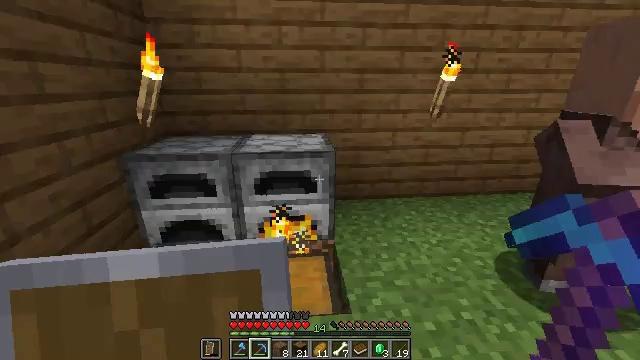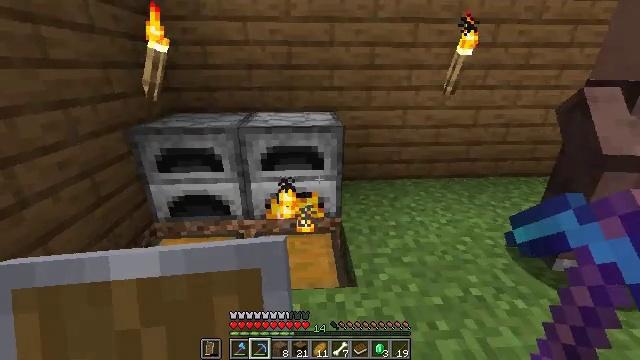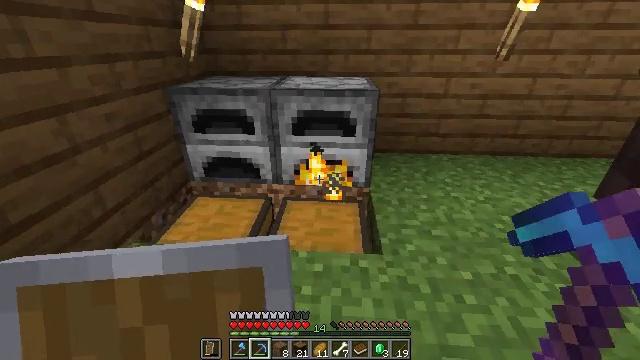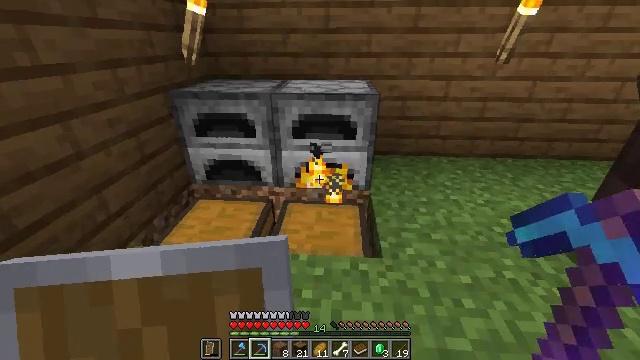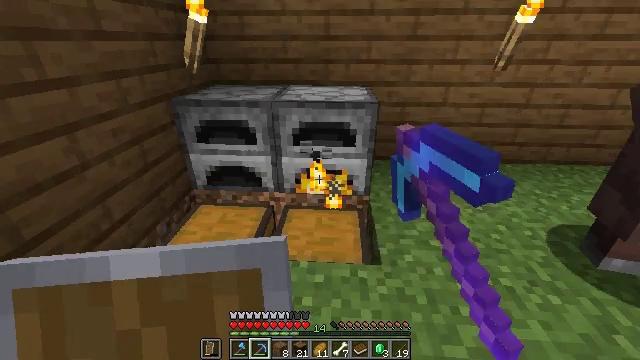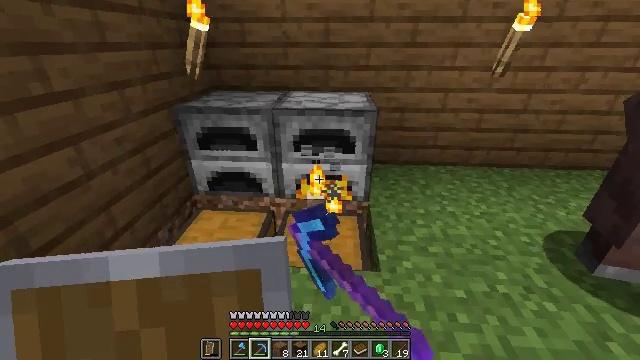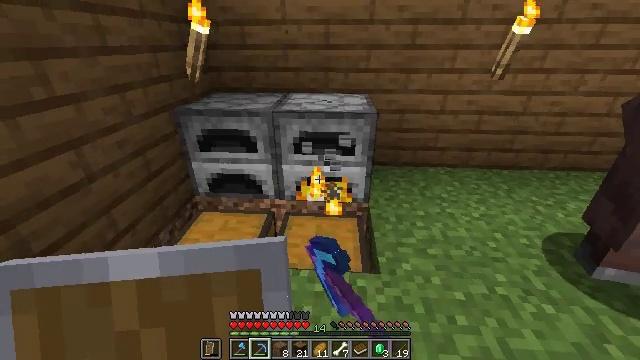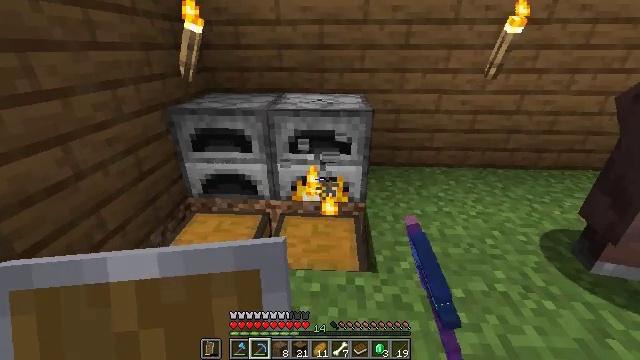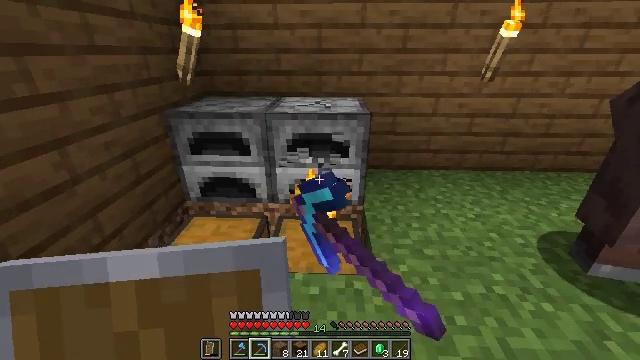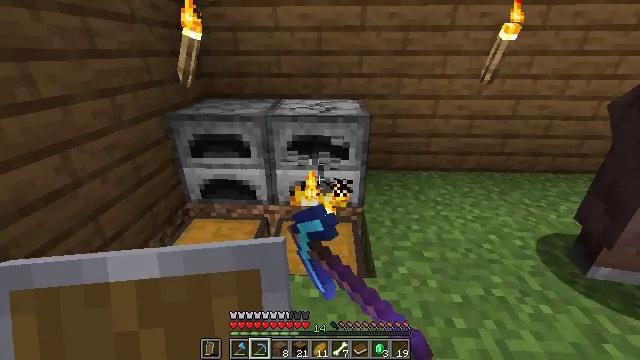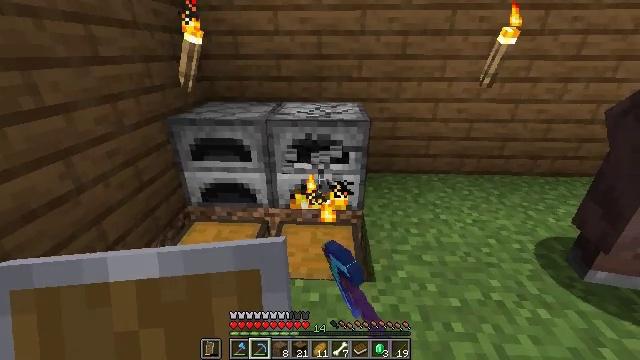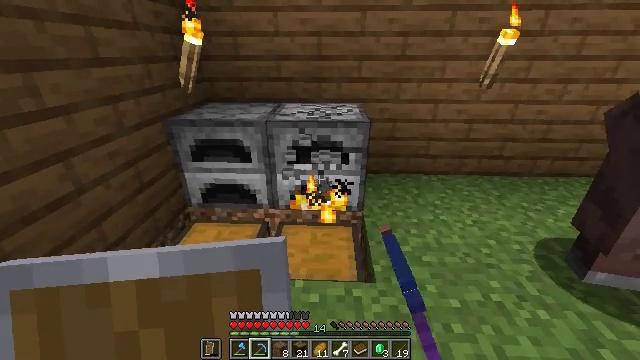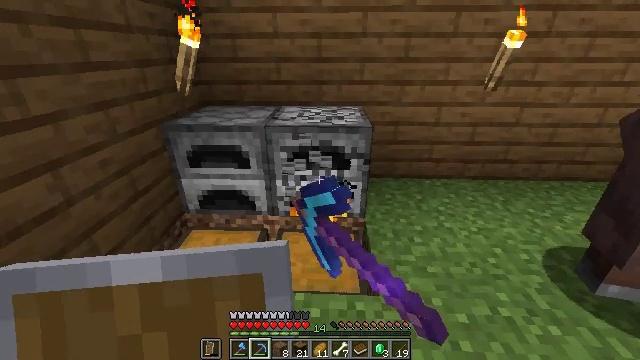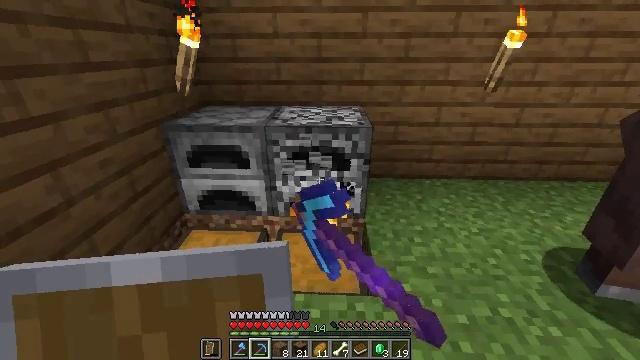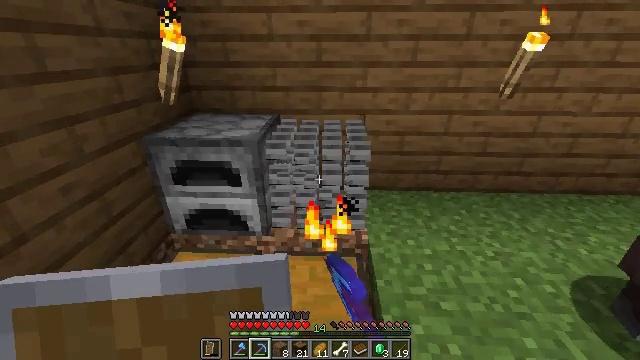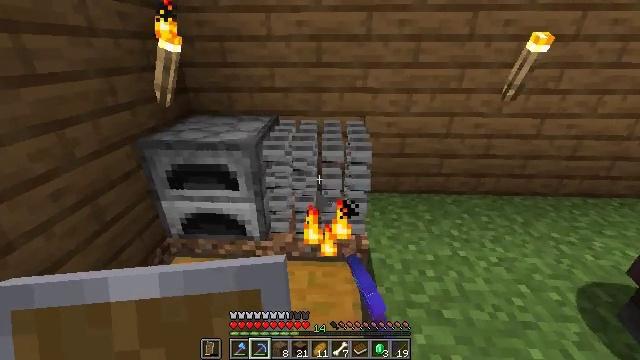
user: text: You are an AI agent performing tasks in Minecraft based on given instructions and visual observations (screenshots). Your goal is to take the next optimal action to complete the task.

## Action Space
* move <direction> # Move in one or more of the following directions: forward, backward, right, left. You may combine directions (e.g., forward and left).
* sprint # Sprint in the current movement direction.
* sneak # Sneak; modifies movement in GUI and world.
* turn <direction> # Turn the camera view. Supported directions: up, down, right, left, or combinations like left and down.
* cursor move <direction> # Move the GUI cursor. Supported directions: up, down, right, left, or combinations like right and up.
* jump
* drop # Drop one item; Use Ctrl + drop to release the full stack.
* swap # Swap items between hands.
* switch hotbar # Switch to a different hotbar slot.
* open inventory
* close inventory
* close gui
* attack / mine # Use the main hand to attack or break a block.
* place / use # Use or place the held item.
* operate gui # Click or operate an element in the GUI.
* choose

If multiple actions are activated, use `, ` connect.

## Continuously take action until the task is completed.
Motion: motion action
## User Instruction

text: Smash the furnace to retrieve it.
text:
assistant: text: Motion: sneak, turn left and down, open inventory
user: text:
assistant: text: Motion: turn left and down
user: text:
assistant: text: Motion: attack / mine
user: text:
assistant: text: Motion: attack / mine
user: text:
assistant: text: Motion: attack / mine
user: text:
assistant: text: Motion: attack / mine
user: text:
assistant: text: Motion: turn right and up, attack / mine
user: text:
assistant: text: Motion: attack / mine
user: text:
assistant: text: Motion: attack / mine
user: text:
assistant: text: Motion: attack / mine
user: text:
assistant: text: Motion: attack / mine
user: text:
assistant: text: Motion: move forward, attack / mine
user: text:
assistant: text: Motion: move forward, attack / mine
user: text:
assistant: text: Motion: move forward, attack / mine
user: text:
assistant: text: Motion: move forward, attack / mine
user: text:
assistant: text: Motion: move forward, attack / mine
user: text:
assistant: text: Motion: move forward, attack / mine
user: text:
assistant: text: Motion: move forward, attack / mine
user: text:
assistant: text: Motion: attack / mine